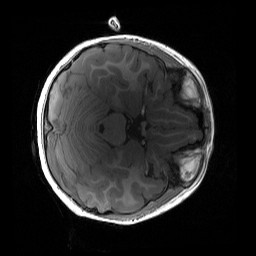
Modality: T1w
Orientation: axial
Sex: female
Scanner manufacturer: siemens
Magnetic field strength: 3 T
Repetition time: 1.9 s
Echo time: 0.00243 s